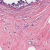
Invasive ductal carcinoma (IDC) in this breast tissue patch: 0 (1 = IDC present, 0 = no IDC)